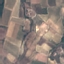
Land use / land cover: PermanentCrop